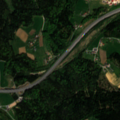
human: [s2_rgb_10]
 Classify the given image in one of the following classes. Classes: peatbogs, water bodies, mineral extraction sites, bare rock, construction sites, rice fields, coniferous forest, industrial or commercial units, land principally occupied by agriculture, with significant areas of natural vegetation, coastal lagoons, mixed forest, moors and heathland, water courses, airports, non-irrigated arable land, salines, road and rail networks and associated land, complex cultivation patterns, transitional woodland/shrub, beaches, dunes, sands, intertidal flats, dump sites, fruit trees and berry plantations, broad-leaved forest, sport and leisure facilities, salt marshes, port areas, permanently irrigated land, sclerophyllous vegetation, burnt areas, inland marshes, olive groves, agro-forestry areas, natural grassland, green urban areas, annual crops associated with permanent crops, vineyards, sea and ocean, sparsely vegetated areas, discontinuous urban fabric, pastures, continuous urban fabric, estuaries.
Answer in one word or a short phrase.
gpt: discontinuous urban fabric, pastures, mixed forest